Question: I am trying to understand a sample solution for UVA problem 1193:
Problem statement:

The solution:
'''
#include <iostream>
#include <cstdio>
#include <cstring>
#include <algorithm>
#include <vector>
#include <map>
#include <set>
#include <queue>
#include <stack>
#include <cstdlib>
#include <cmath>
#include <bitset>
using namespace std;
#define Max 10000
const double eps = 1e-10;
struct Interval {
double st, en;
Interval() {}
Interval(double s, double e) {
st = s, en = e;
}
bool operator < (const Interval &i) const {
return (i.en == en) ? (st < i.st) : (en < i.en);
}
};
long double x[Max], y[Max];
Interval inter[Max];
//bujhlam na baal
int main(void) {
int n, d, testcase = 0;
while(scanf("%d %d", &n, &d) == 2 && !(n == 0 && d == 0)) {
for(int i = 0; i < n; i++)
scanf("%Lf %Lf", &x[i], &y[i]);
int count = 0, ok = true;
for(int i = 0; i < n; i++) {
if(d < y[i]) { // if island is out of radar radious
ok = false; // that means at least one of the islands is not reachable results in -1
break;
} else {
long double sqrtd = sqrt( d * d - y[i] * y[i] );
inter[i] = Interval(x[i] - sqrtd, x[i] + sqrtd);
}
}
if(!ok) {
printf("Case %d: %d
", ++testcase, -1);
continue;
}
sort(inter, inter + n);
for(int i = 0; i < n;) {
int j;
for(j = 0; j < n; j++) {
if(inter[j].st > inter[i].en)
break;
}
i = j;
count++;
}
printf("Case %d: %d
", ++testcase, count);
}
return 0;
}
'''
I can't seem to follow the author's approach to solving this problem. The part that got me stuck is shown below:
'''
long double sqrtd = sqrt( d * d - y[i] * y[i] );
inter[i] = Interval(x[i] - sqrtd, x[i] + sqrtd);
'''
It seems like the author is using Pythagoras theorem? I can't see the purpose of this.
Also, why is sorting being used?
'''
sort(inter, inter + n);
'''
Could someone please enlighten me? Thanks.
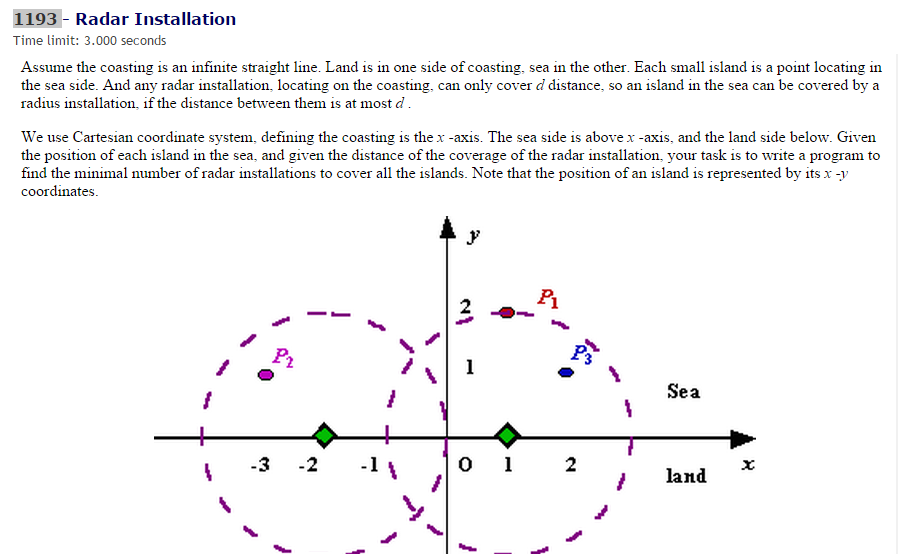
Answer: For your first question:
'''
long double sqrtd = sqrt( d * d - y[i] * y[i] );
inter[i] = Interval(x[i] - sqrtd, x[i] + sqrtd);
'''
This is to calculate the range which we can put a radar that can cover island 'i'.
'''
. (x,y)
/| / | \ d
0 ______/__|__\________
A x B
'''
So, look at above image, to cover an island at position (x,y), we can put a radar in the range from 'x - (d^2 - y^2)' , to 'x + (d^2 - y^2)'
Some explanation:
Call points A and B two points on the Ox axis that have distance to point (x,y) equals 'd', so we have a square triangle (A , (x,y) , (x,0)), use Pythagoras theorem, we can easily calculate the location of A and B
'''
A = x - (d^2 - y^2)
B = x + (d^2 + y^2)
'''
For your second question:
'''
Also, why is sorting being used?
sort(inter, inter + n);
'''
In order to cover all islands, we need to start to put radar from the island that farthest to the left and continue to the second farthest ,... until we cover all islands. So, we can do this process greedily, by putting the radar to the right end 'x + (d^2 - y^2)' of the first island, which can help to cover maximum number of islands on the right of this island, and continue this process with the next uncovered island until the end.